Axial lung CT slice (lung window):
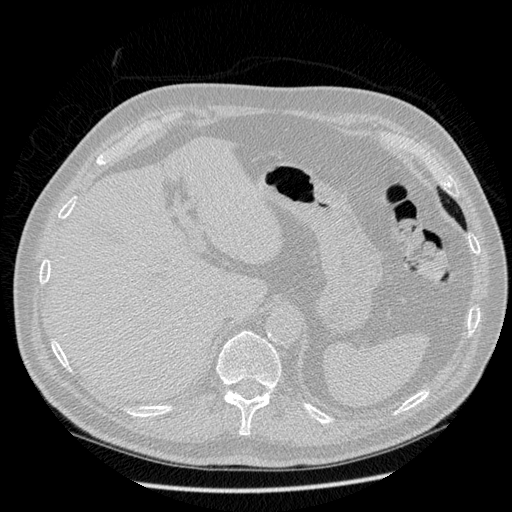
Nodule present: no